Field crop: maize
Growth stage: 2
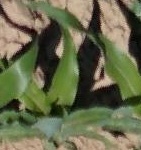
Species: maize